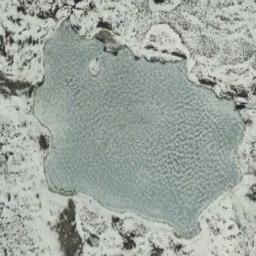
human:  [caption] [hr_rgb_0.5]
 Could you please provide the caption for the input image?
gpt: An almost elliptical blue lake is covered with white ice .

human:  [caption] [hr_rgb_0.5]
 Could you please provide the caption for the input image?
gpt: There is a path over the lake in the picture .

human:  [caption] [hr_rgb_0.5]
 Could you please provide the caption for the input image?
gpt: The lake lies in a mountainous area .

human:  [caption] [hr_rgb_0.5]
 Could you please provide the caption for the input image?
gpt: The ground is uneven around the lake .

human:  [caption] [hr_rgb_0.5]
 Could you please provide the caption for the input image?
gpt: There are white snow around the lake .